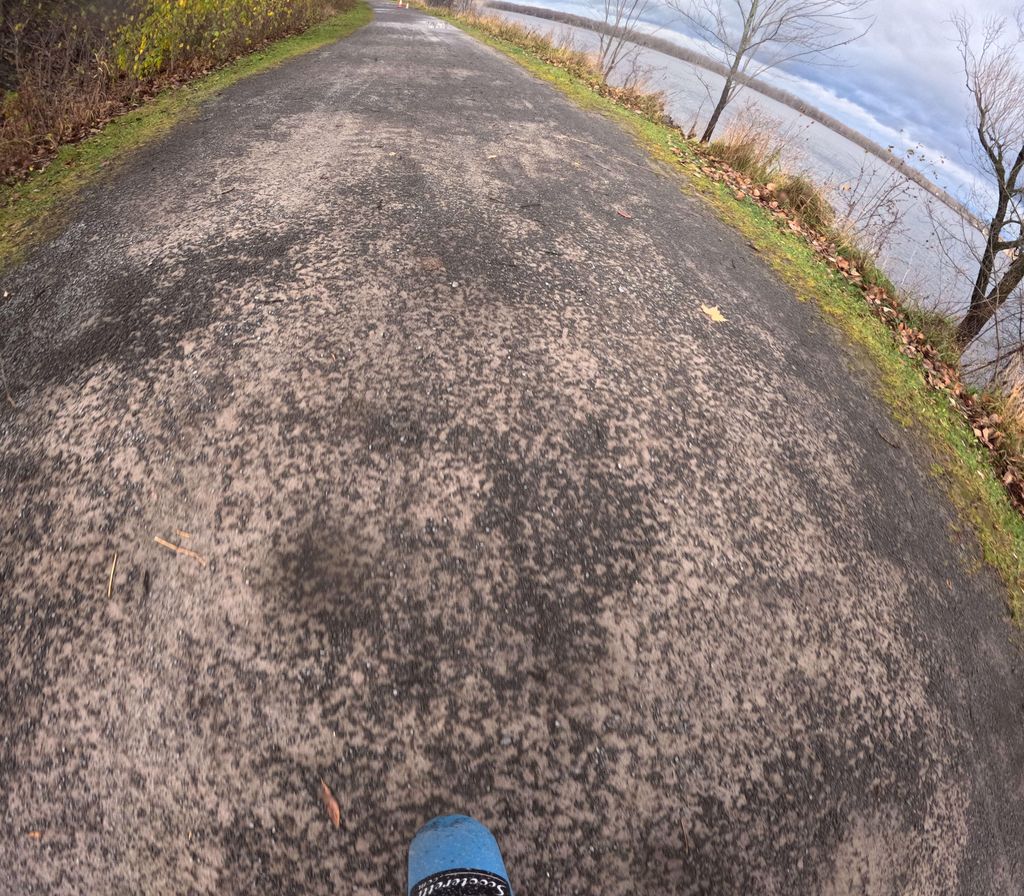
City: ottawa-gatineau